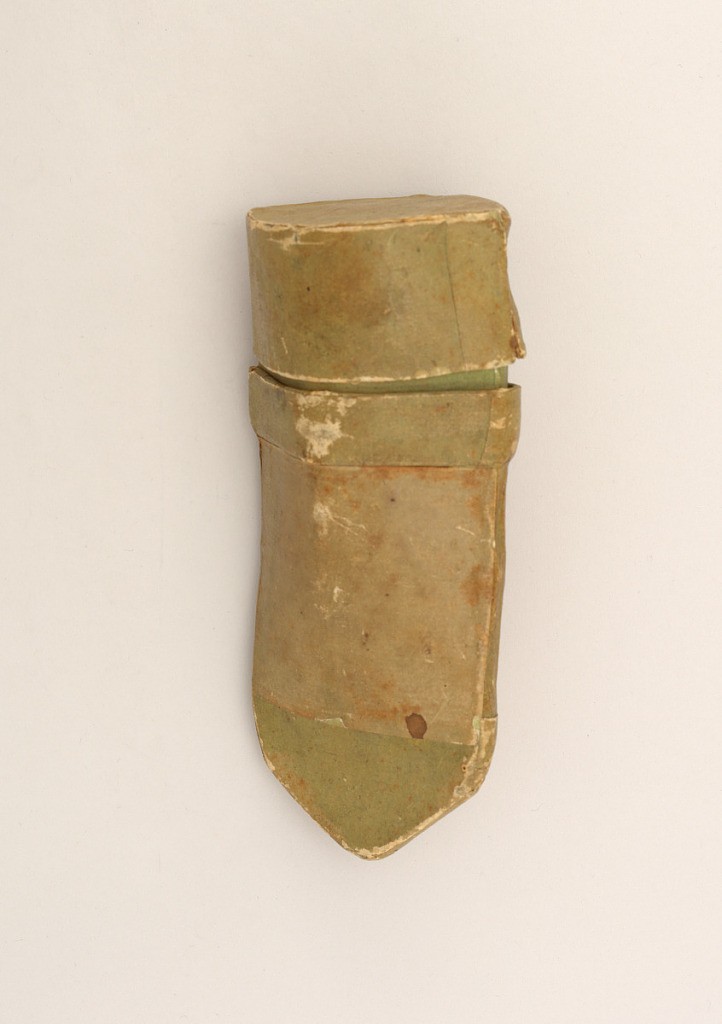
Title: Cutlery case
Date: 18th–19th century
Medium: Paper
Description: Ovoid case (a) with pointed bottom and removeable flat-topped cover (b) fitted over deep flange; all of heavy light green paper.